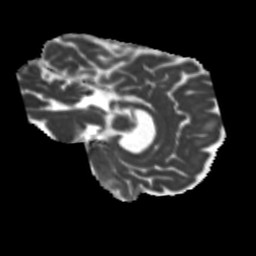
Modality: MD
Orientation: sagittal
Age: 58
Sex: female
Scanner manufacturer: siemens
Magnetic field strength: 3 T
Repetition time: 5.25 s
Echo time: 0.08 s